Question: How can i get the base url, skin url on paroduct description in magento admin panel?
Can i use this :
'''
{{store url=""}}
{{skin url=''}}
'''
for getting the url

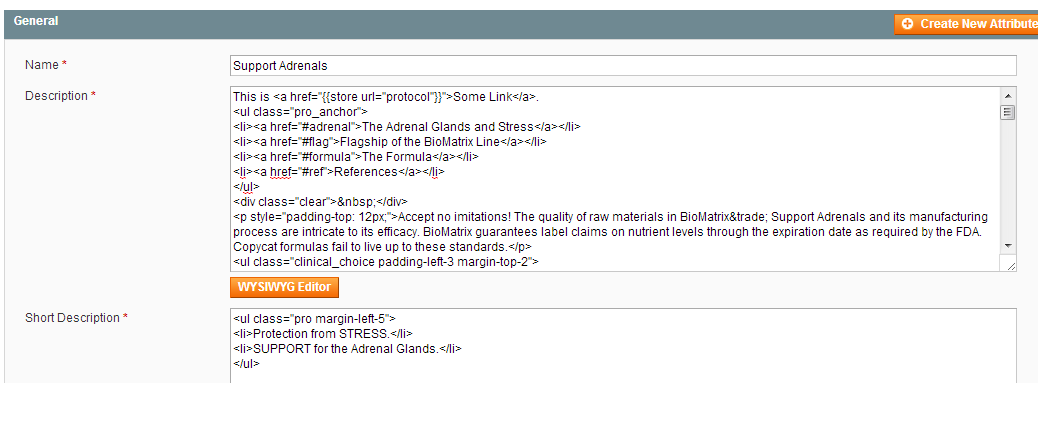
Answer: Base URL in description field:
'This is <a href="{{store url="some-link"}}">Some Link</a>.'
Skin URL in description field:
'This is <a href="{{skin url="images/test.jpg"}}">Some Link</a>.'
Use the form without WYSIWYG editor (plain mode).